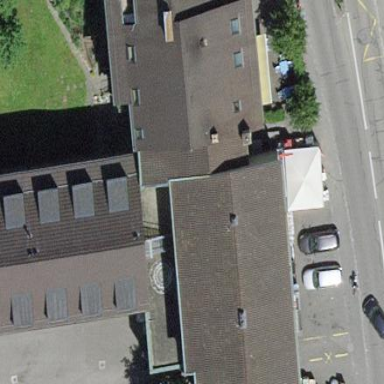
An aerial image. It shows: Building.